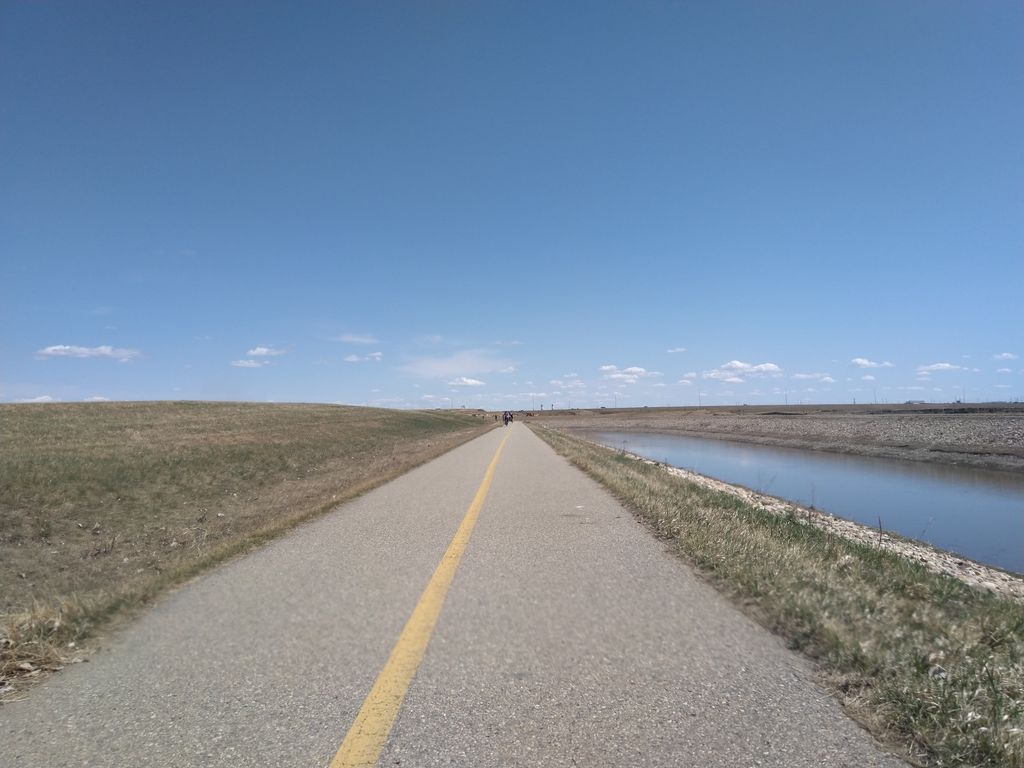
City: calgary